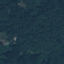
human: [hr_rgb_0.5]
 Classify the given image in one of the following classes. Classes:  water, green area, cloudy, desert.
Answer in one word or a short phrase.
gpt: green area